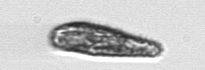
Label: Pseudochattonella_farcimen